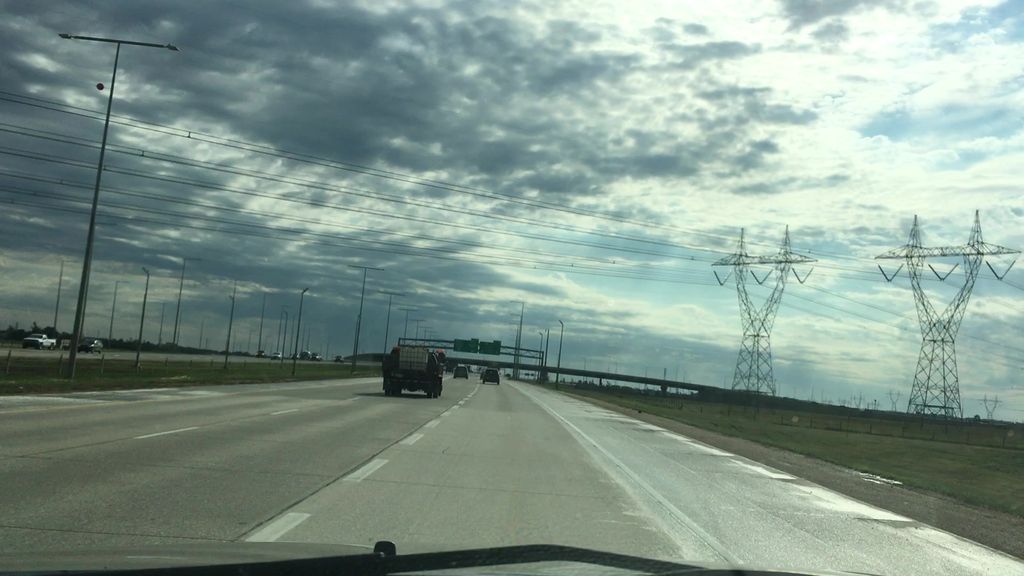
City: edmonton